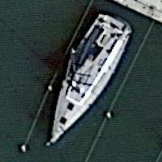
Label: Civil_yacht